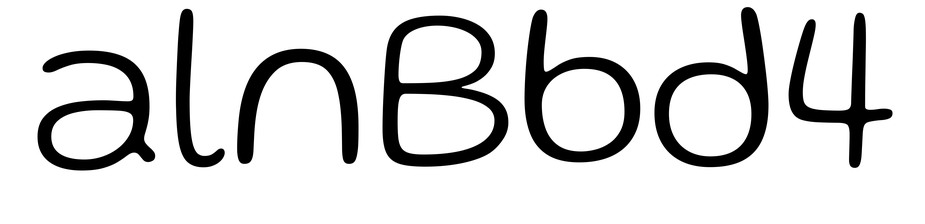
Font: Gluten_ExtraLight